Question: I have created an oracle procedure to reschedule job that do not complete in a given amount of time:
'''
create or replace procedure kill_stuck_jobs
as
begin
for x in (
select j.sid,
s.spid,
s.serial#,
j.log_user,
j.job,
j.broken,
j.failures,
j.last_date,
j.this_date,
j.next_date,
j.next_date - j.last_date interval,
j.what
from
(select
djr.SID,
dj.LOG_USER,
dj.JOB,
dj.BROKEN,
dj.FAILURES,
dj.LAST_DATE,
dj.LAST_SEC,
dj.THIS_DATE, dj.THIS_SEC,
dj.NEXT_DATE, dj.NEXT_SEC, dj.INTERVAL, dj.WHAT
from dba_jobs dj, dba_jobs_running djr
where dj.job = djr.job ) j,
(select p.spid, s.sid, s.serial#
from v$process p, v$session s
where p.addr = s.paddr ) s
where j.sid = s.sid and
j.next_date+15/1440 < sysdate
) loop
EXEC DBMS_JOB.BROKEN(x.job,TRUE);
execute immediate 'alter system disconnect session '''|| x.sid|| ',' || x.serial# || ''' immediate';
EXEC DBMS_JOB.BROKEN(x.job,FALSE);
dbms_output.put_line( 'Alter session done' );
end loop;
end;
'''
But this procedure compiles with error:
'''
PLS-00103: Encountered the symbol "DBMS_JOB" when expecting one of the following:
:= . ( @ % ;
The symbol ":=" was substituted for "DBMS_JOB" to continue.
'''

- Here came the discussion on dbms_job and dbms_scheduler_job. Actually the problem here is I created materialized view using linked db but sometime the query is stuck for whole day in session with 'SQL*Net more data from dblink' . I used the above procedure to kill jobs that are created while creating materialized view and I am killing the session using :'''
create or replace procedure kill_stuck_refresh as
begin
for x in (
select username, osuser, sid, serial#, seconds_in_wait,
event, state, wait_class
from v$session
where username is not null
and seconds_in_wait > 600
and event = 'SQL*Net more data from dblink'
) loop
execute immediate 'alter system disconnect session '''|| x.sid
|| ',' || x.serial# || ''' immediate';
dbms_output.put_line( 'Alter session done' );
end loop;
end; -- end of kill_stuck_refresh;
'''
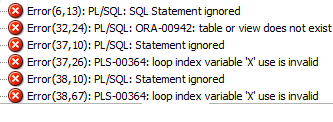
Answer: Your error stack all derives from the fact that your cursor is invalid. The cause is the ORA-00942. This can mean the table name is spelled wrong, but as you're using the data dictionary it usually points to a permissions problem, that is, the tables (or views in this case) do not exist in your scope.
Which brings us to your comment:
> "I can run the select query independently I think that mean I have
those priviledge. "
This suggests to me that your permissions have been granted to a role you have rights on. We can use permissions granted through roles in SQL but cannot use them to build permanent objects such as views or stored procedures. For this to work you need to have permissions on those views granted directly to your user. There is no workaround, this is the way the Oracle security model works.
---
Incidentally, you should investigate why these jobs are taking too long. I'm assuming this is a persistent problem (otherwise why are you building a stored proc to kill these jobs?). Killing jobs is a blunt instrument which wastes resources and obliterates helpful evidence. A better idea would be to find out the underlying cause of the poor performance and fix it. Perhaps there's a problem with blocking sessions and you need a locking strategy. Maybe you've got soem poorly tuned SQL. Some other job may be running at the same time and sucks up all the resources, in which case you need a decent scheduler. Or possibly you've just got more data now - the price of success - and you need to give the jobs more time to complete.